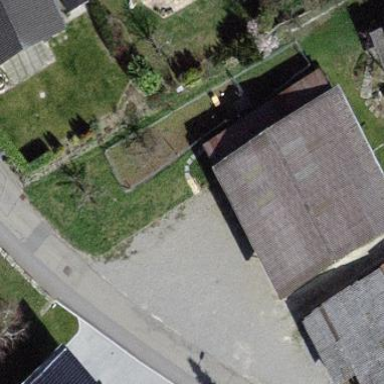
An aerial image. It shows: Building with tile roof.